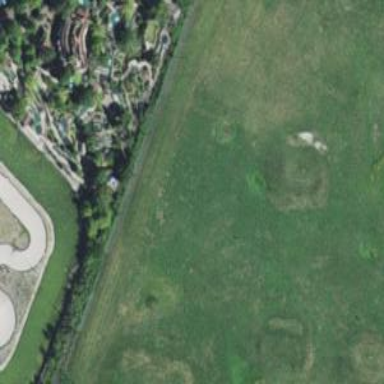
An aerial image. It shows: Golf course surrounded by greenery.